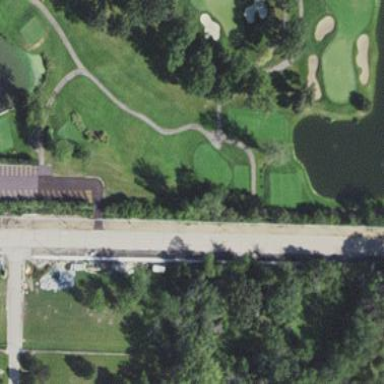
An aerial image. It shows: Water hazard on golf course. The hazard is natural water feature.